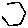
Label: hexagon